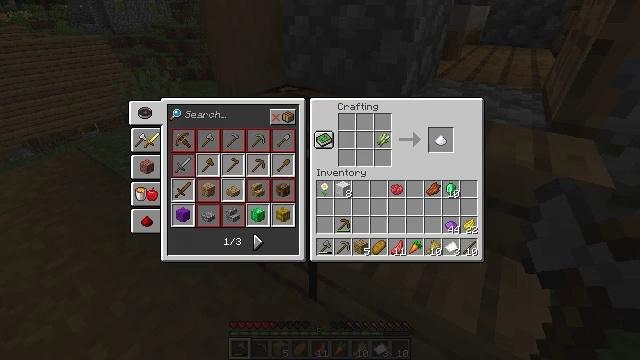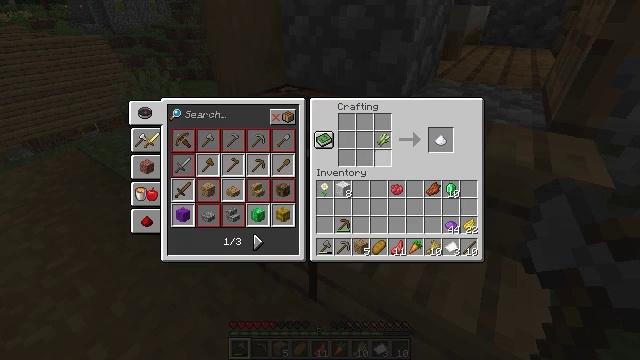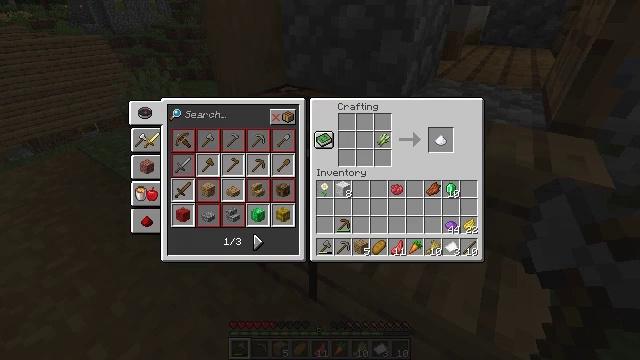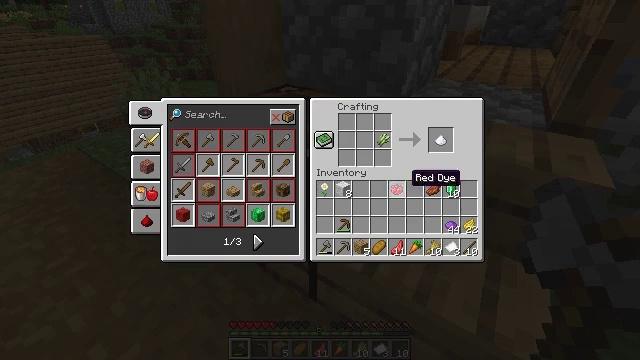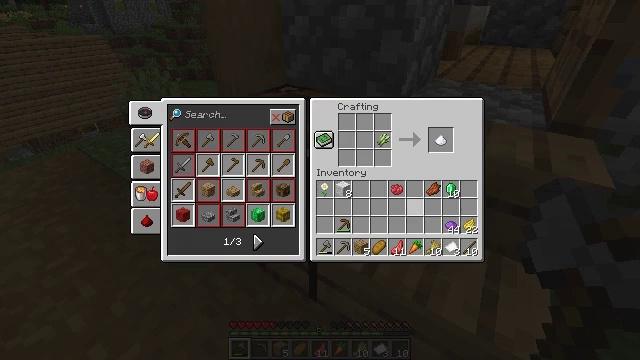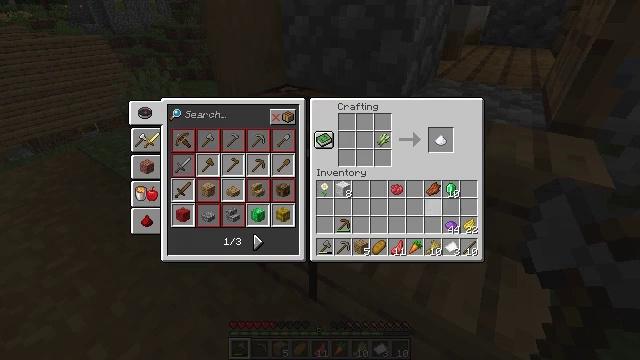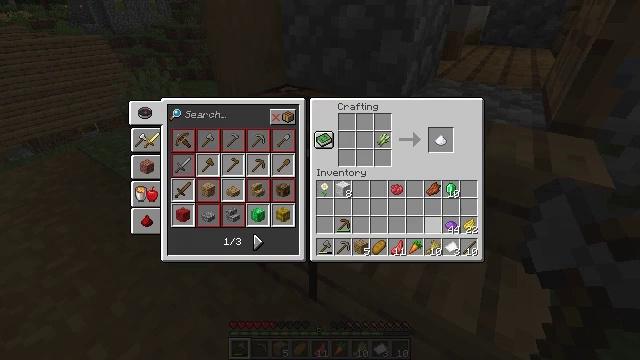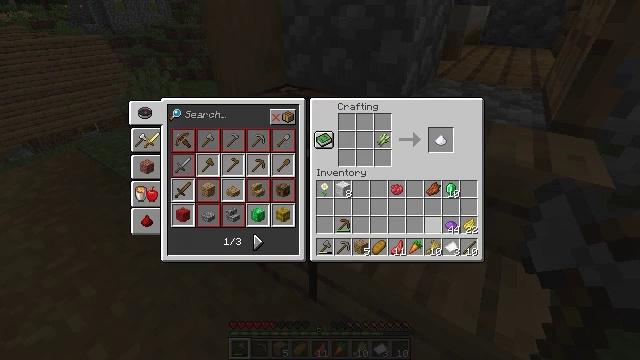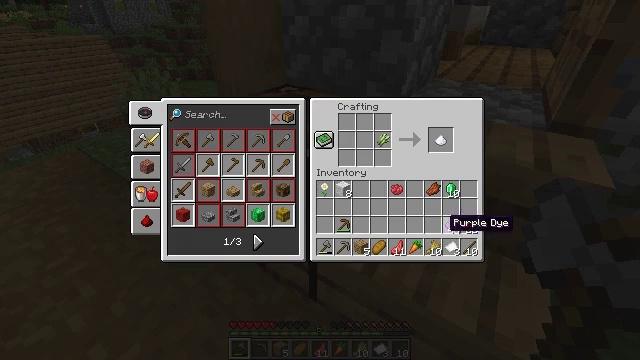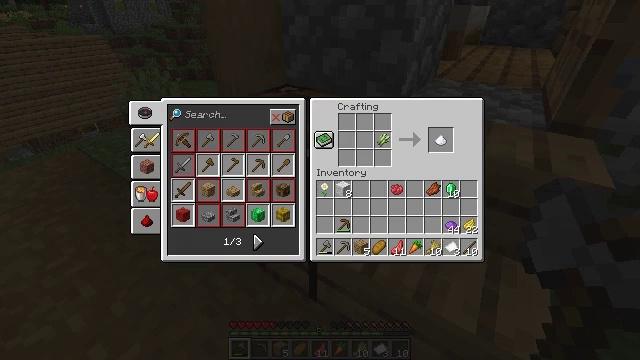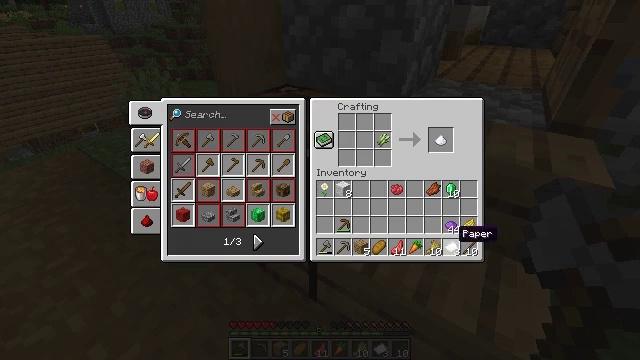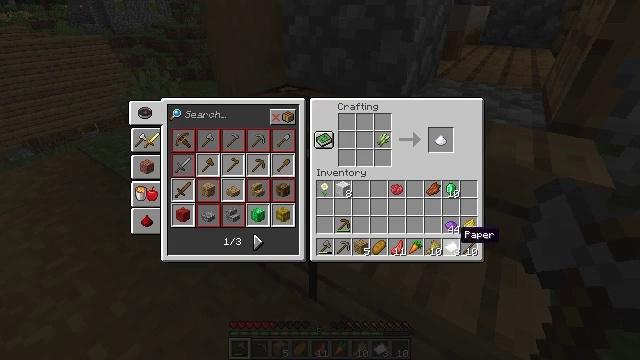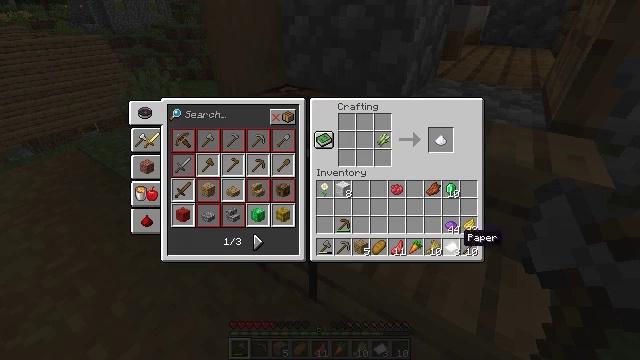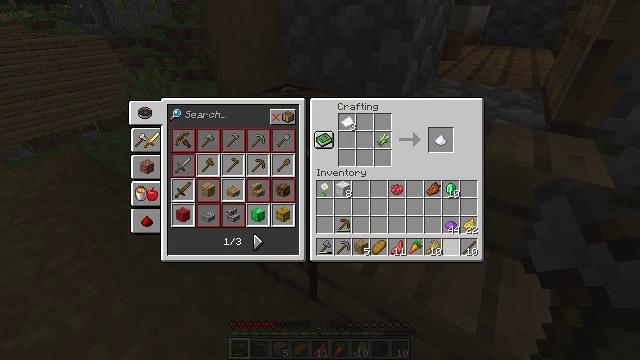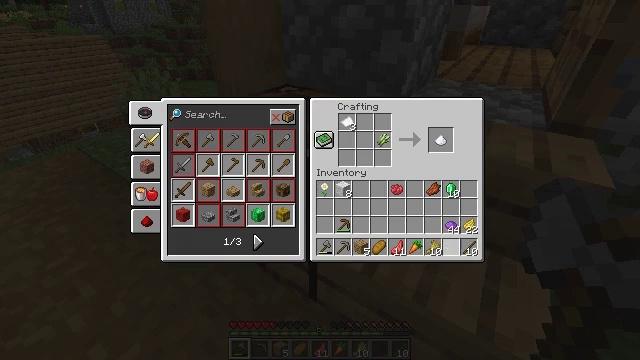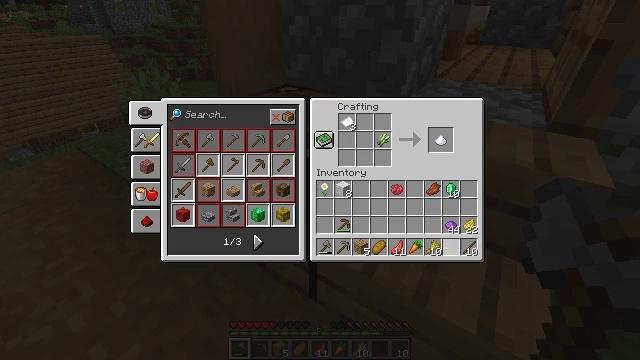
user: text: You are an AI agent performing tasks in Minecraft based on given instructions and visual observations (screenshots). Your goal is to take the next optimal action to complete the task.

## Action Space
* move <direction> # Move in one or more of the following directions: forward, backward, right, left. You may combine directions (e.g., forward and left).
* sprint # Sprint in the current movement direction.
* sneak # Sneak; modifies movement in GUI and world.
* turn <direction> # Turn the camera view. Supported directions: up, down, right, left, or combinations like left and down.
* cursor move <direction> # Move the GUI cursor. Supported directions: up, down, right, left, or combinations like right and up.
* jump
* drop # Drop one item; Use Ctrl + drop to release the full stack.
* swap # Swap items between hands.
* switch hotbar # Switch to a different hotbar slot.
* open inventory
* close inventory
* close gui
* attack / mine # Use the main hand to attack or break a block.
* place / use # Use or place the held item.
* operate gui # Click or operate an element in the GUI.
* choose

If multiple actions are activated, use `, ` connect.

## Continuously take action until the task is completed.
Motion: motion action
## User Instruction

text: Make a flower banner pattern with the necessary materials.
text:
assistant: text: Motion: cursor move left and down, open gui
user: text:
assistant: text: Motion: cursor move down
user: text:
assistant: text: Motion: cursor move right and down
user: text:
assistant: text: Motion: sneak, cursor move right and down
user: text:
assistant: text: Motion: sneak, cursor move right and down
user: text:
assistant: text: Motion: sneak, cursor move down
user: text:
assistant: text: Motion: sneak
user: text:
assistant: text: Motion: sneak
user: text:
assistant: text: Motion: sneak
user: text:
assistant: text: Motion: sneak
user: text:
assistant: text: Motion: sneak
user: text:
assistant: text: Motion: sneak
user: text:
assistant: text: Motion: sneak, operate gui
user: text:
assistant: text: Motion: sneak, operate gui
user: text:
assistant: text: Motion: sneak, operate gui
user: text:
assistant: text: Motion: sneak, cursor move left and up
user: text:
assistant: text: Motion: sneak, cursor move left and up
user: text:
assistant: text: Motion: sneak, cursor move left and up
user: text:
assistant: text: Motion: sneak
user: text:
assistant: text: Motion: sneak
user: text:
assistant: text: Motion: sneak
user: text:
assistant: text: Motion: sneak
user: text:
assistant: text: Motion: sneak
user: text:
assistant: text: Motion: sneak
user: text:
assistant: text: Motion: sneak
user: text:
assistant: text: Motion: sneak
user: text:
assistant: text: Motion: sneak
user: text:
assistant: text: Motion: sneak
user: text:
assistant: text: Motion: sneak
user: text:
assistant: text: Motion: sneak, operate gui